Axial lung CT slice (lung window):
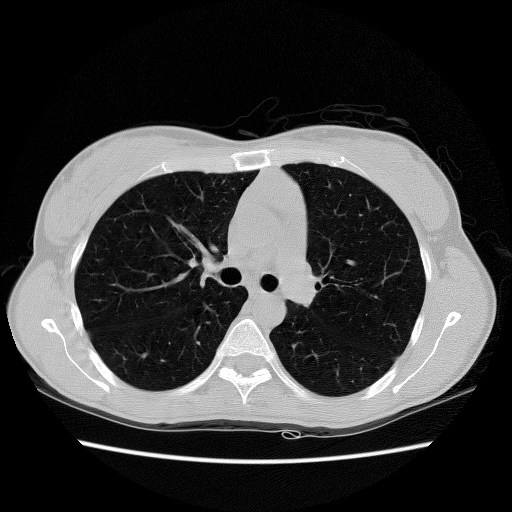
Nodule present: no